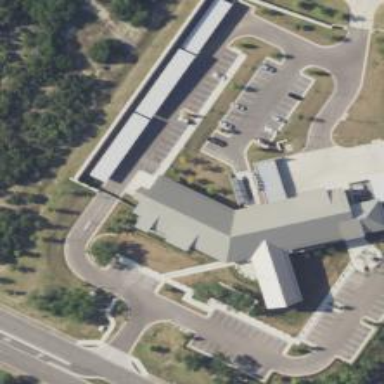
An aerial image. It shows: Police facility.